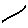
Label: line